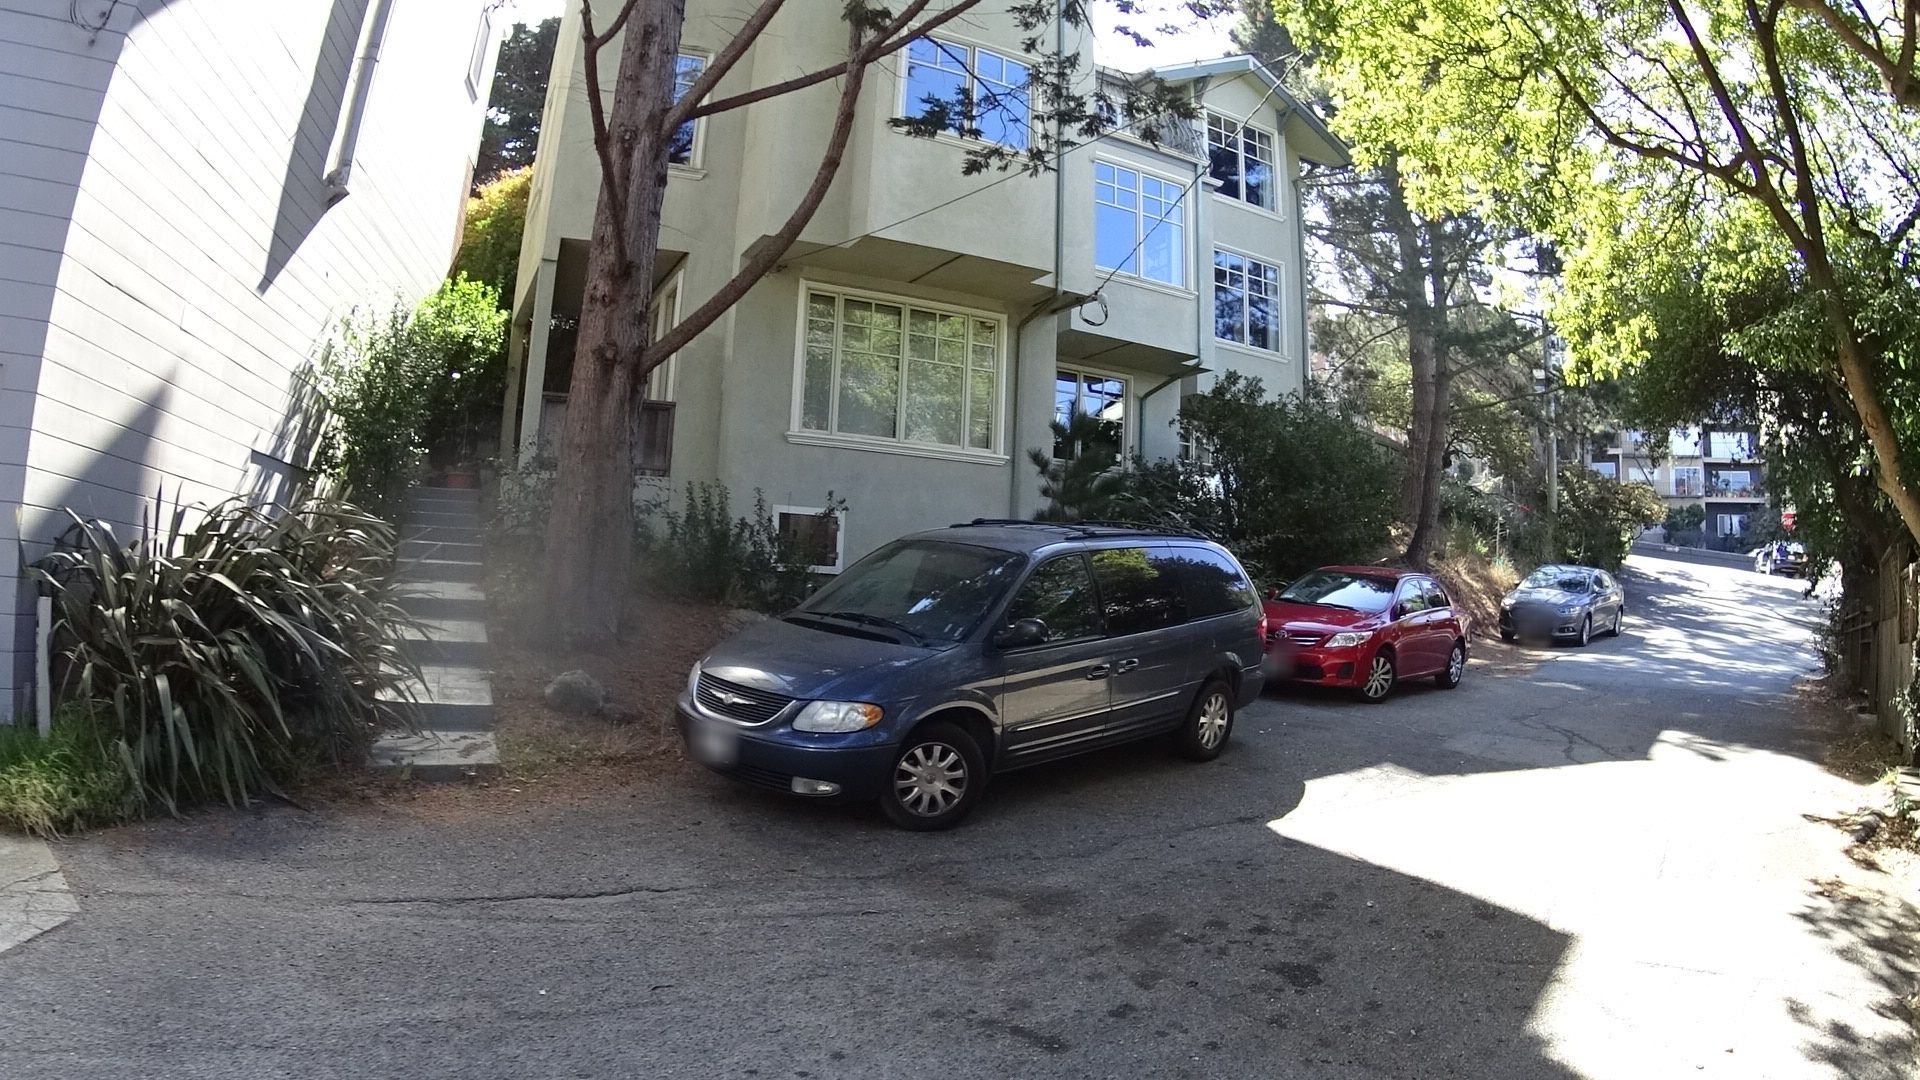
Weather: clear
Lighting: day
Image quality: good
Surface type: walking surface
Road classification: residential, service, footway
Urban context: urban centre
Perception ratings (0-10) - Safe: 7.92, Lively: 8.08, Beautiful: 8.35, Boring: 4.79, Depressing: 2.08, Wealthy: 4.93